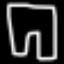
Label: pants